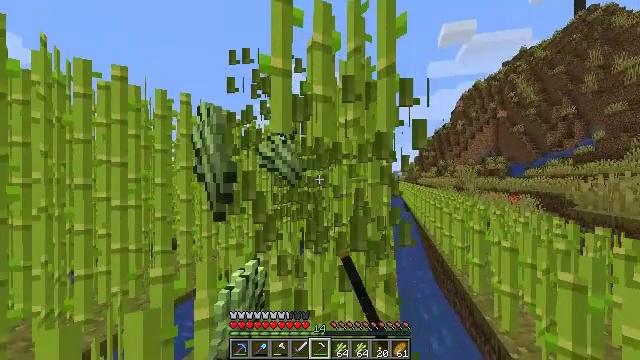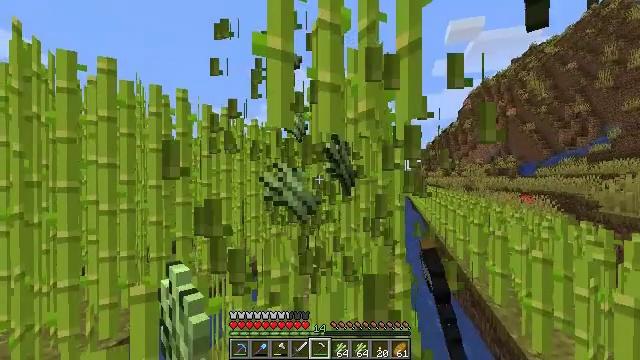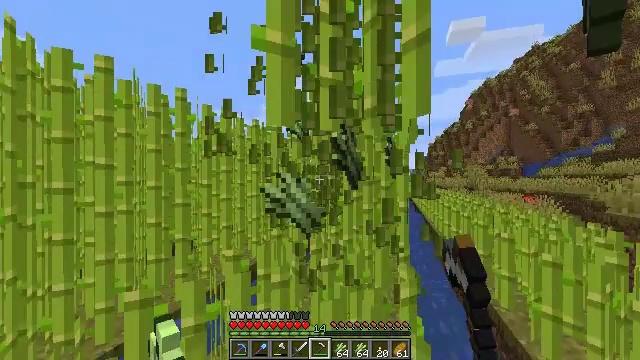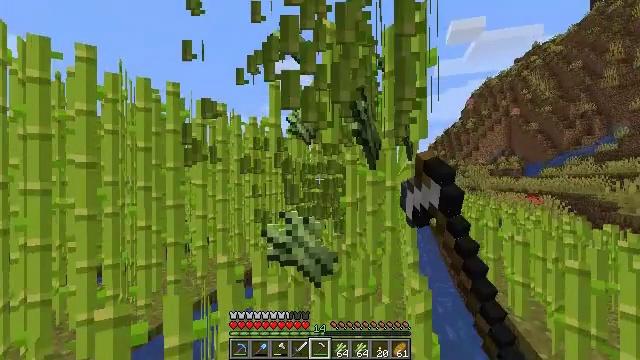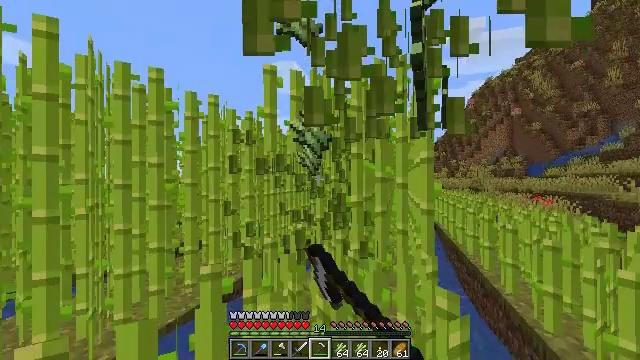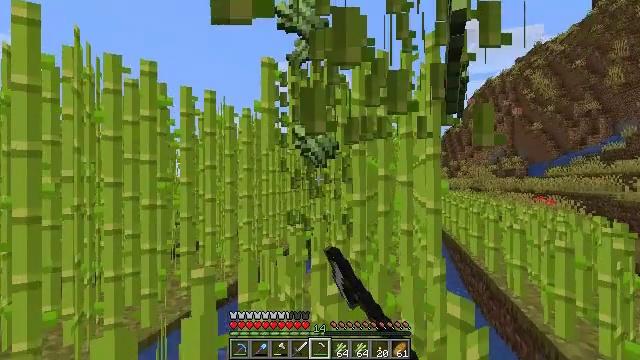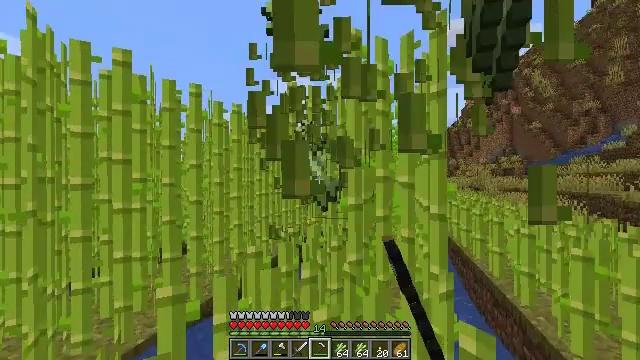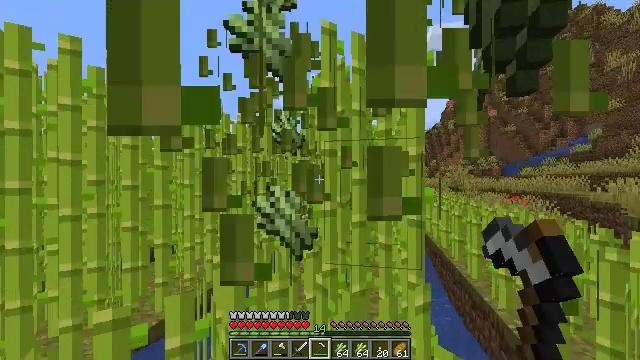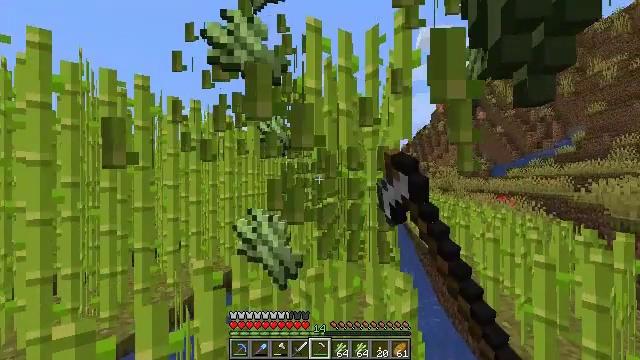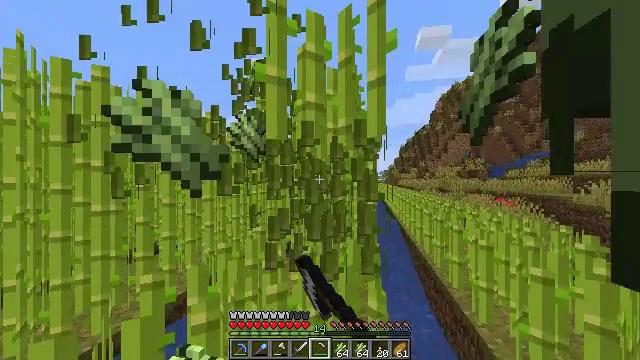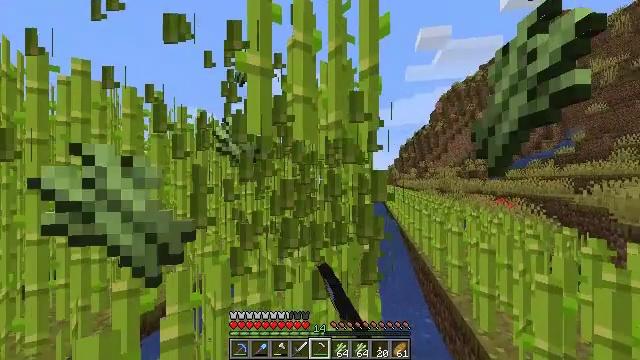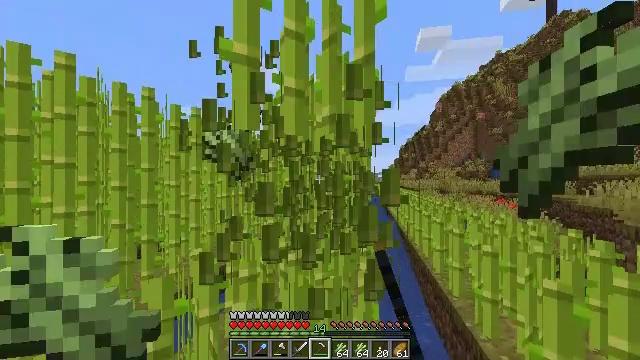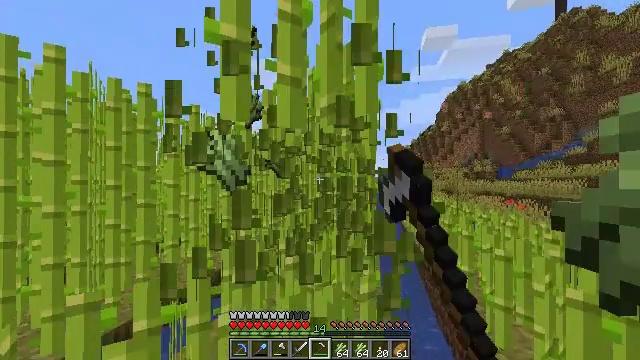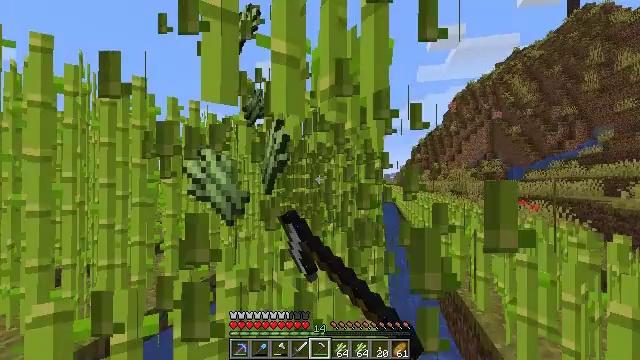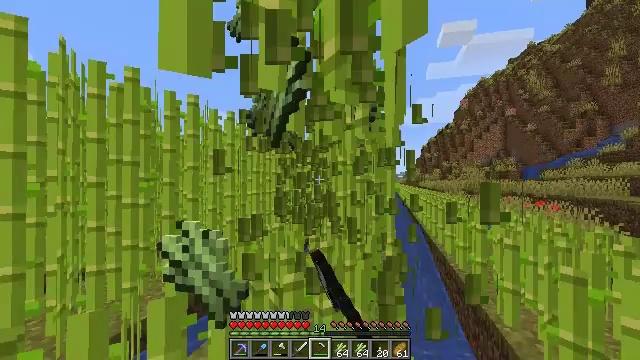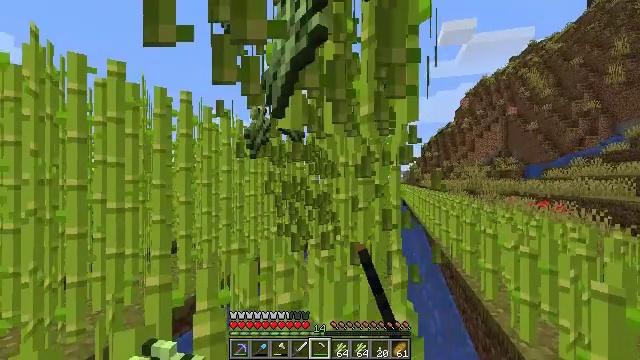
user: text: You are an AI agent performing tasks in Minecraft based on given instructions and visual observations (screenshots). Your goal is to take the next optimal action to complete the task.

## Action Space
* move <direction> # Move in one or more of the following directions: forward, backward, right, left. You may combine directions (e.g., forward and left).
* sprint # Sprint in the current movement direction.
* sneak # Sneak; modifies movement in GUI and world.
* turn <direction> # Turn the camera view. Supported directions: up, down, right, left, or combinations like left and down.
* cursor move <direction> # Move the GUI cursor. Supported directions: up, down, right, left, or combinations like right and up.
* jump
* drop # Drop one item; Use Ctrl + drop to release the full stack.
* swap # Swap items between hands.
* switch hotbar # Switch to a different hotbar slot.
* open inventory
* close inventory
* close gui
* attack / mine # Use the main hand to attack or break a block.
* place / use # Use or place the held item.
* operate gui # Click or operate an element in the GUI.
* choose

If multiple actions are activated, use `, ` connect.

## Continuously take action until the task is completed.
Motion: motion action
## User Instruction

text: Gather sugar cane for crafting.
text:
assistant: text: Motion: move forward, turn left, attack / mine
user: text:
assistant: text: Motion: move forward, attack / mine
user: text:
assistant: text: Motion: move forward, attack / mine
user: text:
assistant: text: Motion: move forward, attack / mine
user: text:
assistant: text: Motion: move forward, attack / mine
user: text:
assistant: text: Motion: move forward and move right, attack / mine
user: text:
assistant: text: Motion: move forward and move right, turn right, attack / mine
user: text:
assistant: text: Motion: move forward and move right, turn right, attack / mine
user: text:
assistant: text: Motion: move forward and move right, attack / mine
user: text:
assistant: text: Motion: move forward, attack / mine
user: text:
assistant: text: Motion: move forward, attack / mine
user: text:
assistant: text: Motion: move forward, turn left, attack / mine
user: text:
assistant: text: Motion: move forward, turn left, attack / mine
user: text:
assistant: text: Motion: move forward, turn left, attack / mine
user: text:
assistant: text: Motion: move forward, attack / mine
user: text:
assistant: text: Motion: move forward and move right, attack / mine
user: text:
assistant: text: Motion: move forward and move right, turn right, attack / mine
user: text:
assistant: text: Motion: move forward and move right, turn right, attack / mine
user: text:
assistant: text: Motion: move forward and move right, turn right, attack / mine
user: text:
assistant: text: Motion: move forward, attack / mine
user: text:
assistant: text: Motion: move forward, attack / mine
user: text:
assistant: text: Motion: move forward, attack / mine
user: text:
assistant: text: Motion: move forward, turn left, attack / mine
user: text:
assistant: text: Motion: move forward, turn left, attack / mine
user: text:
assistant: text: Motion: move forward, turn left, attack / mine
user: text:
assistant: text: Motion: move forward, attack / mine
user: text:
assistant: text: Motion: move forward, attack / mine
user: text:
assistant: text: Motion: move forward, attack / mine
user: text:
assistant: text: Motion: move forward, attack / mine
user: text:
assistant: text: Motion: move forward, attack / mine